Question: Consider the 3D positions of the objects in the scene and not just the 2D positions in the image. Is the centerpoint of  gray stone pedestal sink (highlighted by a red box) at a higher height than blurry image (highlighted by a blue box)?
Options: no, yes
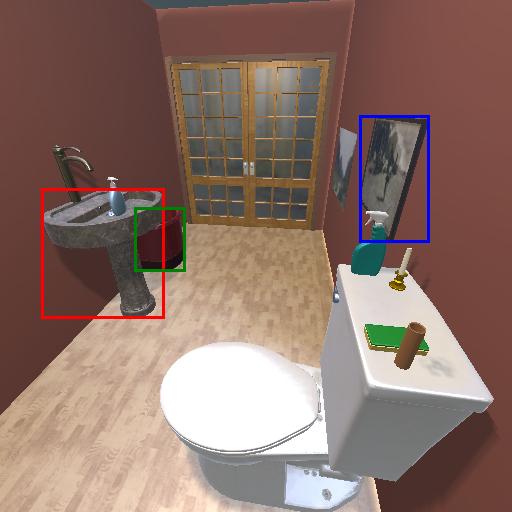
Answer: no